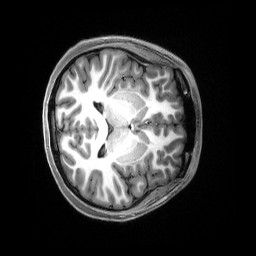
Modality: T1w
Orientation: axial
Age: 19
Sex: female
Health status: healthy
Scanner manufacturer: siemens
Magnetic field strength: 3 T
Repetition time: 2.5 s
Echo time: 0.00222 s